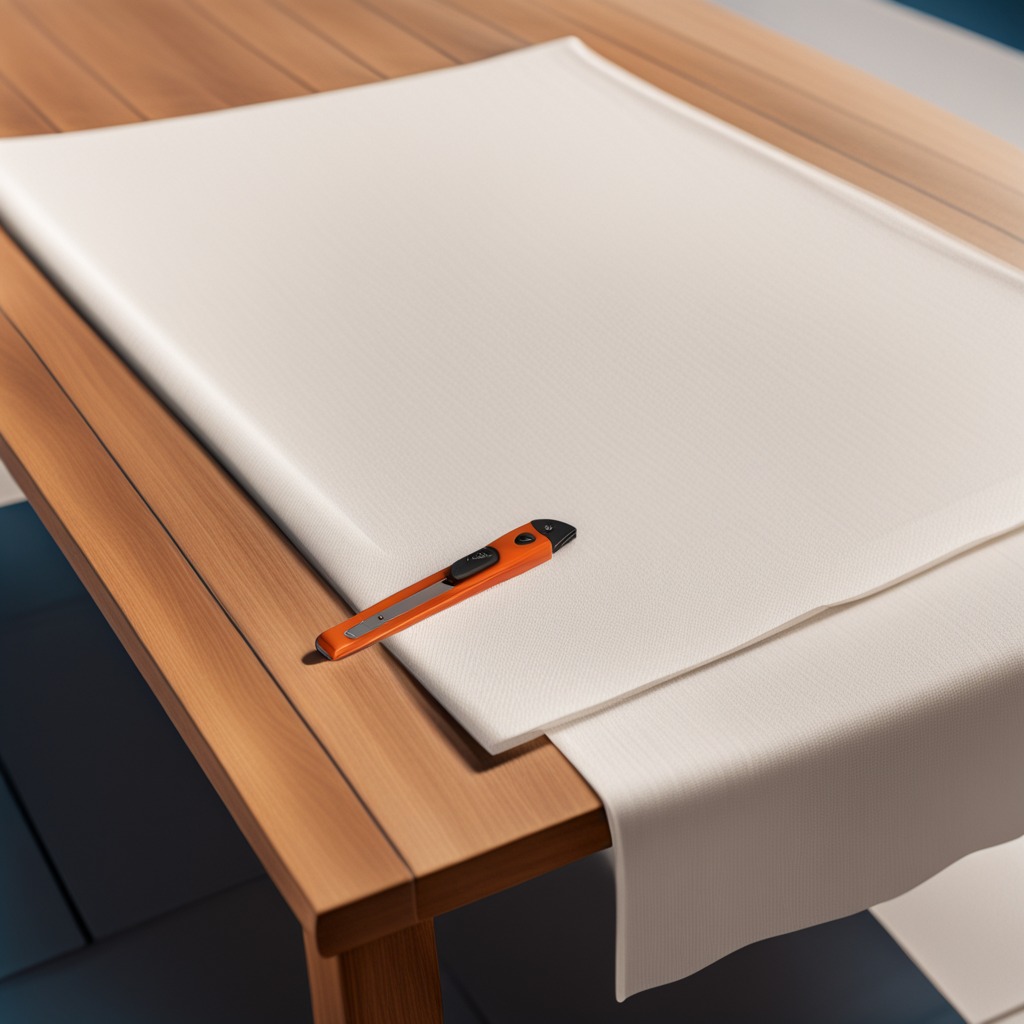
A utility knife lies on a wooden table in an outdoor workshop during daytime bright natural light soft shadows worn but beneath the cloth.